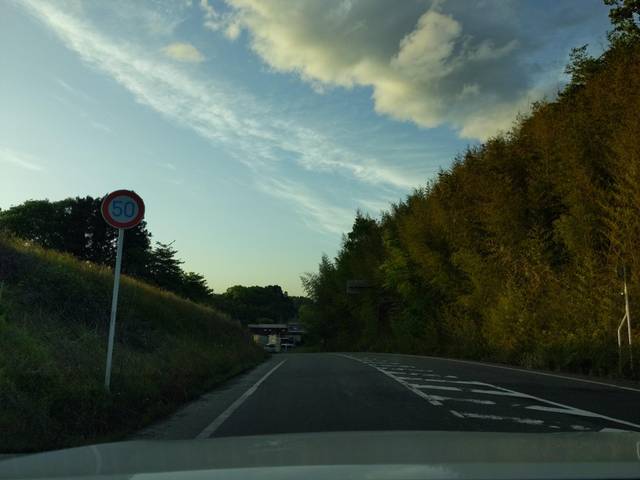
Region: Japan
Coordinates: 37.429, 140.447